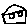
Label: house